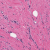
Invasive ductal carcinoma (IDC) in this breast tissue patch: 0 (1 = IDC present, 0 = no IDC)